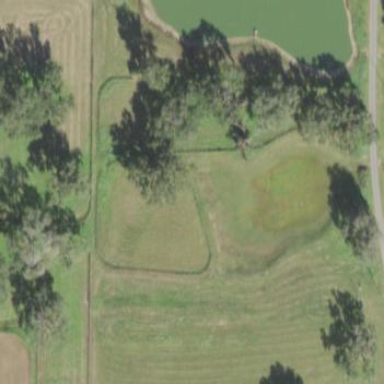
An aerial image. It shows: Peaceful pond surrounded by nature.